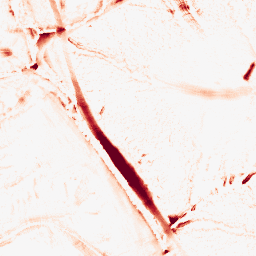
Category: morphological
Decomposition family: morphological_diamond
Decomposition parameters: operation: opening
radius: 10
Upsampling method: quartic
Upsampling parameters: scale: 8
Upsampling scale: 8